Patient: sex M, age 74
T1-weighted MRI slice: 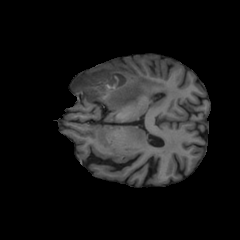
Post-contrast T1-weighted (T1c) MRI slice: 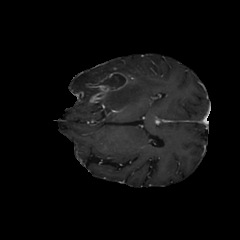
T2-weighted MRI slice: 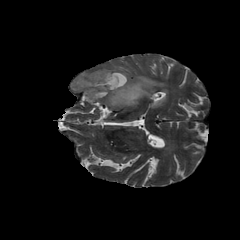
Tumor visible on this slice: yes
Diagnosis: Glioblastoma, IDH-wildtype
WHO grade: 4